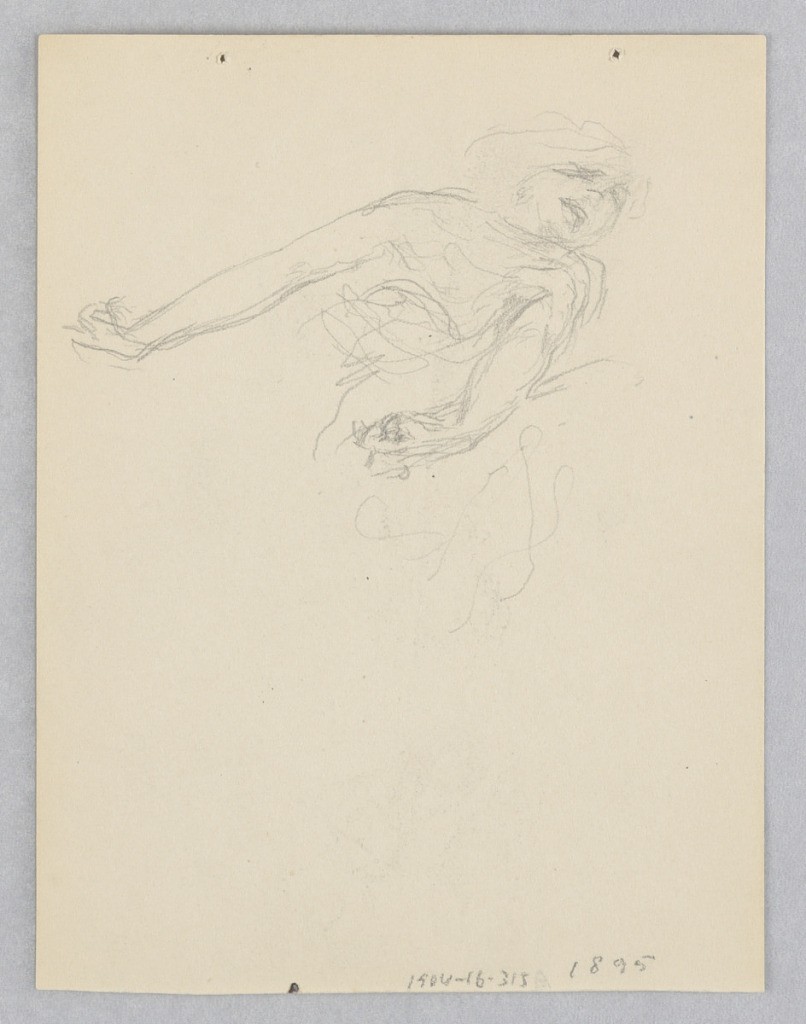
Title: Study for a dancing woman, “Moods to Music,” Mendelssohn Glee Club, New York, NY
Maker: Robert Frederick Blum, American, 1857–1903
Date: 1893–1895
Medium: Graphite on wove paper
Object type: Drawing
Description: Recto: Sketch of a female figure dancing; Verso: Sketch of a lamp.